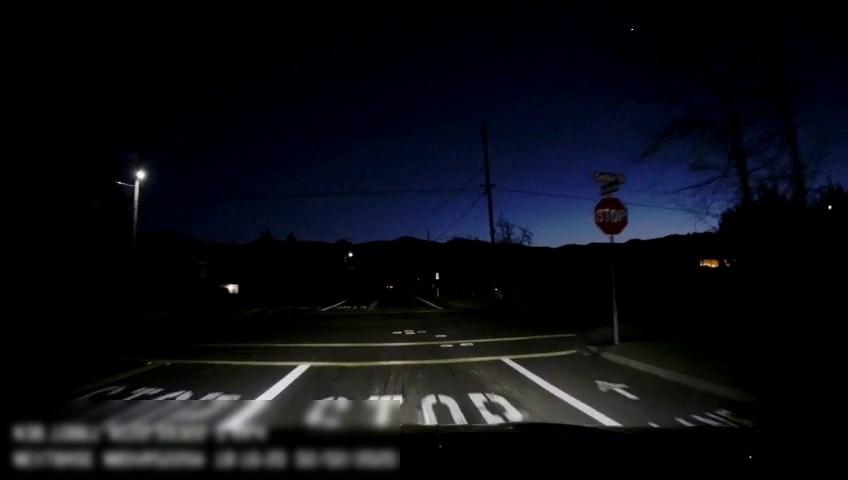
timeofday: Night
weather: Other
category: Drivable Space
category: Lanes | Alternate Lane
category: Lanes | Opposite Lane
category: Lanes | Alternate Lane
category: Lanes | Current Lane
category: Traffic | Signs